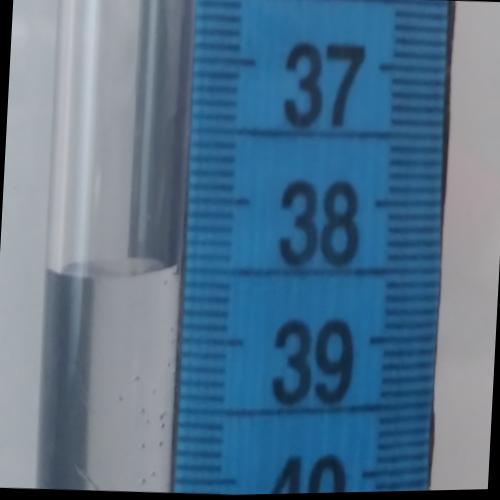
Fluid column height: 38.5 cm